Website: ulta-beauty
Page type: address-validator
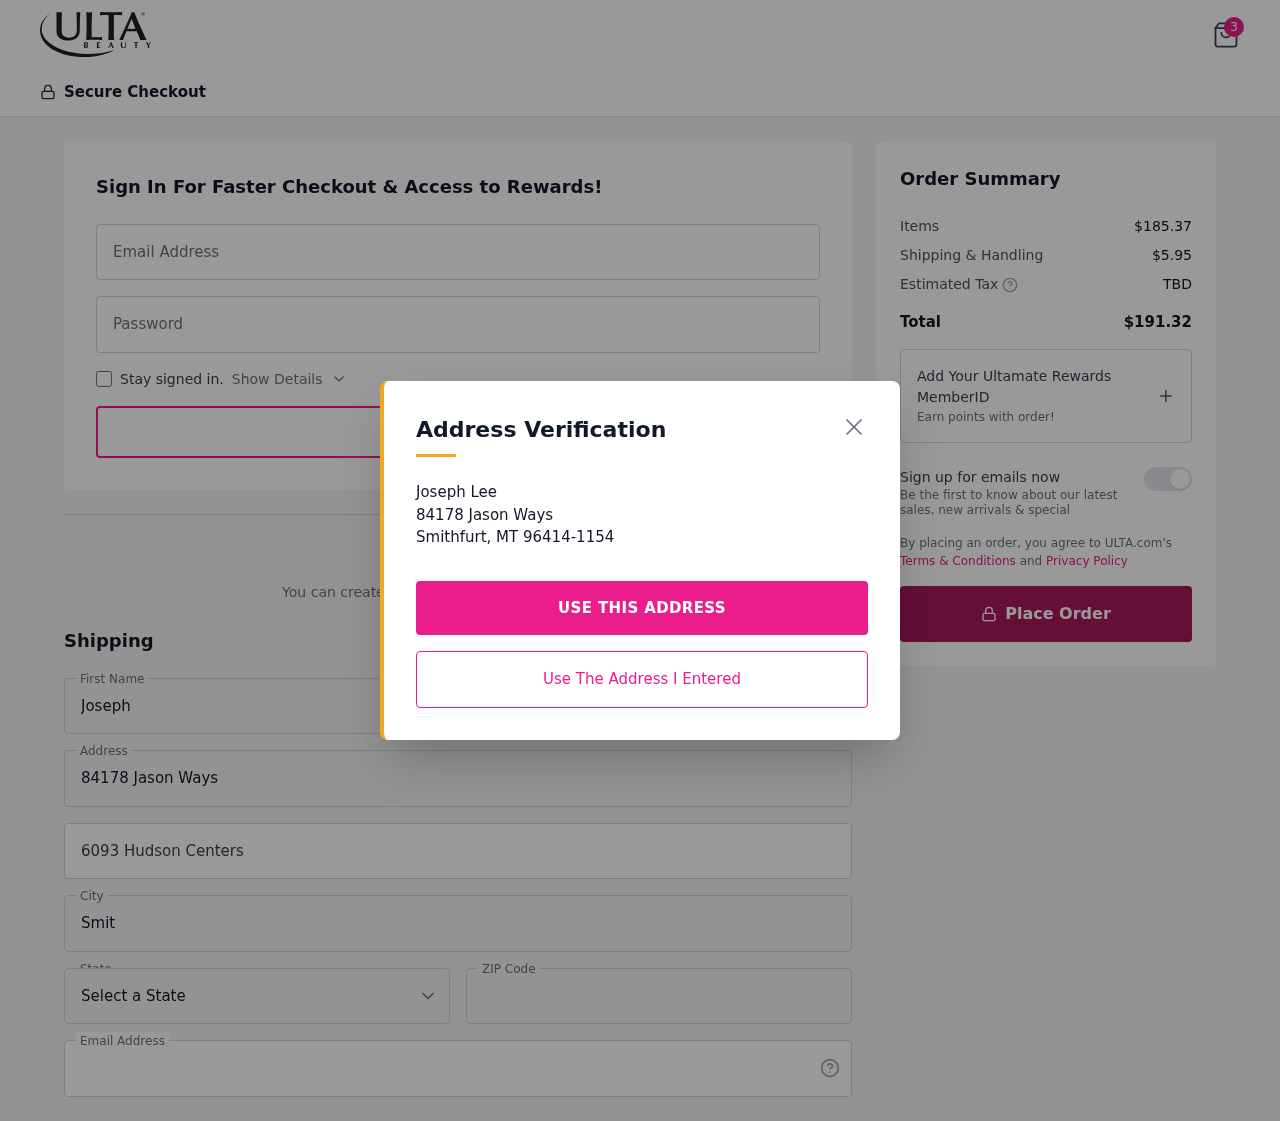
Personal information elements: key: PII_CITY
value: Smithfurt
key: PII_EMAIL
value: jlee@yahoo.com
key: PII_FIRSTNAME
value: Joseph
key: PII_LASTNAME
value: Lee
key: PII_POSTCODE
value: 96414
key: PII_STATE_ABBR
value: MT
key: PII_STREET
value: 84178 Jason Ways
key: PII_STREET2
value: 84178 Jason Ways
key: PII_STREET2
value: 6093 Hudson Centers
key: PII_FULLNAME2
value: Joseph Lee
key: PII_CITY2
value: Smithfurt
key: PII_STATE_ABBR2
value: MT
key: PII_POSTCODE_FULL
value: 96414
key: PII_POSTCODE_EXT
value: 1154
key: PII_POSTCODE_NUMERIC
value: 96414
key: PII_POSTCODE_EXT_NUMERIC
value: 1154
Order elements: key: ORDER_NUM_ITEMS
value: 3
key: ORDER_SUBTOTAL
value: $185.37
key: ORDER_SHIPPING_COST
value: $5.95
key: ORDER_TOTAL
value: $191.32